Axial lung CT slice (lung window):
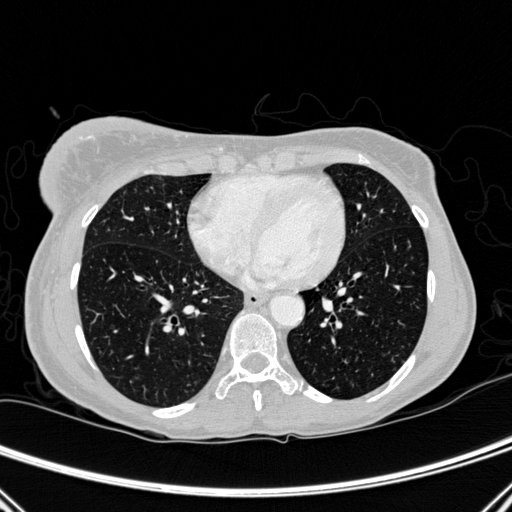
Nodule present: no